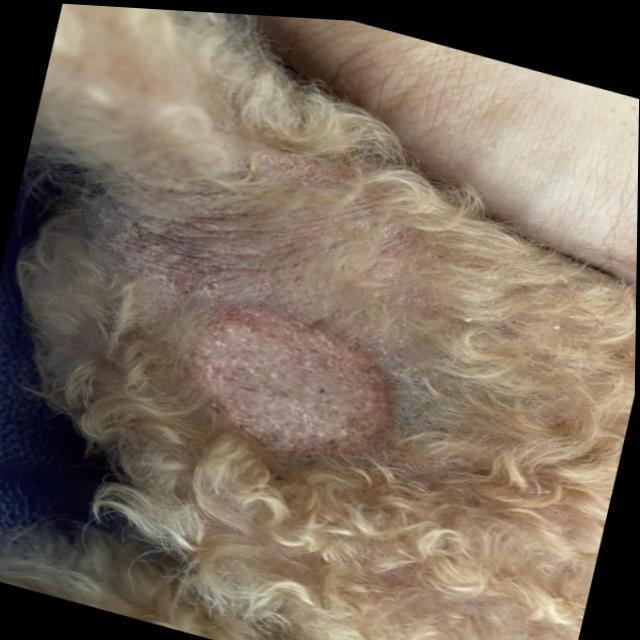
Canine ringworm (Dermatophytosis) — fungal infection caused by Microsporum or Trichophyton. Presents with circular alopecia, scaling, crusting, and broken hairs.